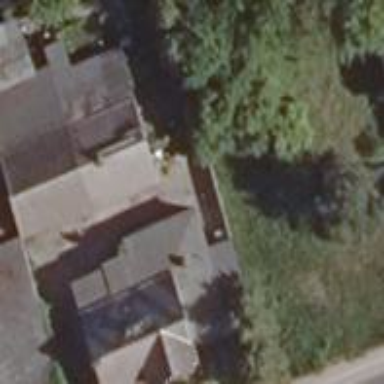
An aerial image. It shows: Simple and straightforward house.